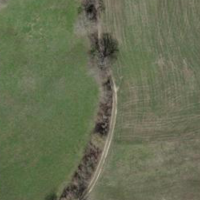
EUNIS habitat code: 24
Species observed at this site:
Pseudochorthippus parallelus
Chorthippus biguttulus